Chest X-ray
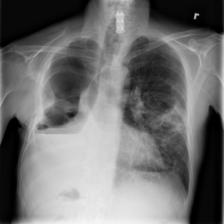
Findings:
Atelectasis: negative
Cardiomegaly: negative
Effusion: negative
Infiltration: positive
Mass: negative
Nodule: negative
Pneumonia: negative
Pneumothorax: negative
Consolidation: negative
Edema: negative
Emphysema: negative
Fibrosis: negative
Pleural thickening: negative
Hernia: negative